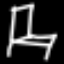
Label: chair